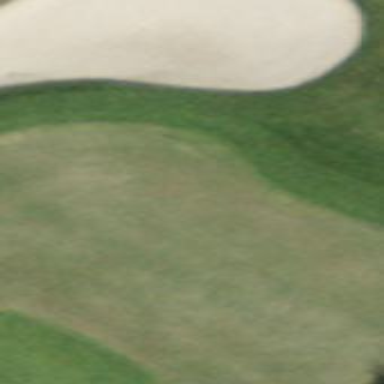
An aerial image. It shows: Picturesque green golfing area with grass land use.